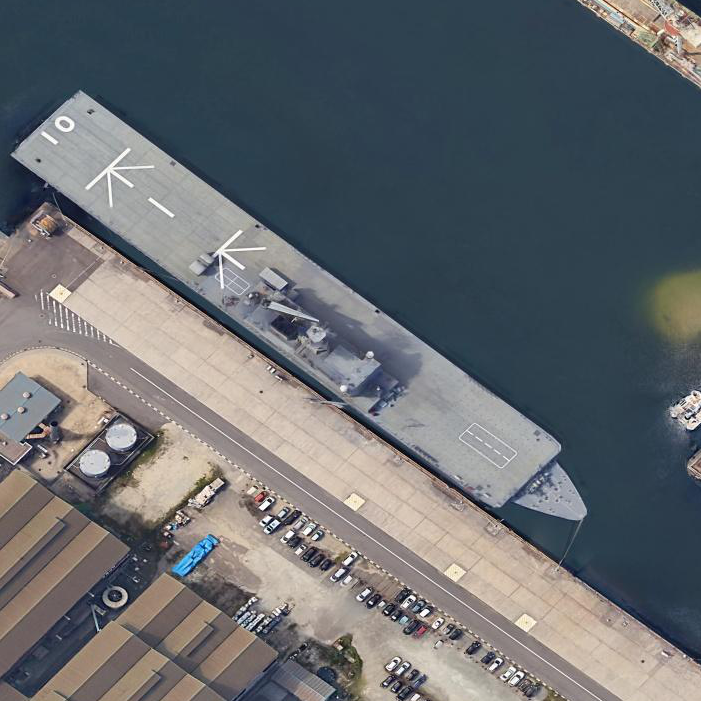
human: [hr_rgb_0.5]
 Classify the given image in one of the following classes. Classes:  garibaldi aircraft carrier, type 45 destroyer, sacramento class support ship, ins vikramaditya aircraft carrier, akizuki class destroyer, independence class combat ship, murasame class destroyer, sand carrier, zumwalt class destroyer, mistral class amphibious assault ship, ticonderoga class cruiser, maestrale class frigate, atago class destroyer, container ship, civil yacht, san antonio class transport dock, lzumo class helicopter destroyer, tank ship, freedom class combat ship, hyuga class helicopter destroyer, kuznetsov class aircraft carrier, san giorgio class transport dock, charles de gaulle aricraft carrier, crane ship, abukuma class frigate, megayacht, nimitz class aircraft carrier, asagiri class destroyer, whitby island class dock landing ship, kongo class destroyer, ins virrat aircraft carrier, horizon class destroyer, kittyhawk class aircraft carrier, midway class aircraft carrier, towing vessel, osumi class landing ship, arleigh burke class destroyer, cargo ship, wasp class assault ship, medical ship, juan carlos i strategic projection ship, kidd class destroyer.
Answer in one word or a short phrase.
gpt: Osumi class landing ship